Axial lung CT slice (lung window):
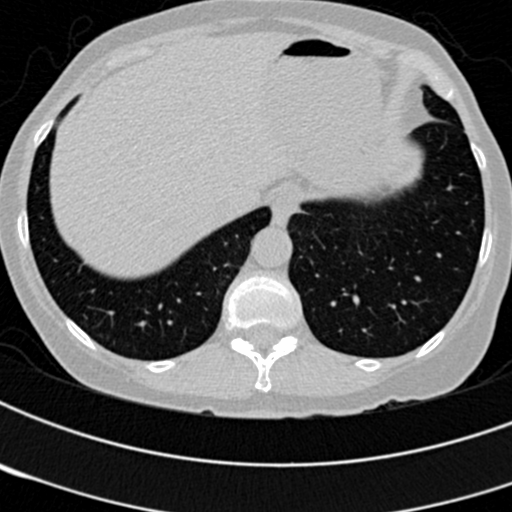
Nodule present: no